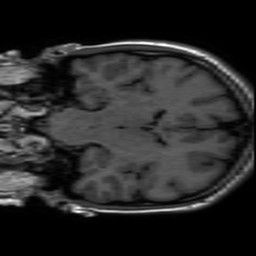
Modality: inplaneT1
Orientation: coronal
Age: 18
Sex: female
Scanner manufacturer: ge
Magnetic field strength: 3 T
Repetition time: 2.297 s
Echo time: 0.02273 s